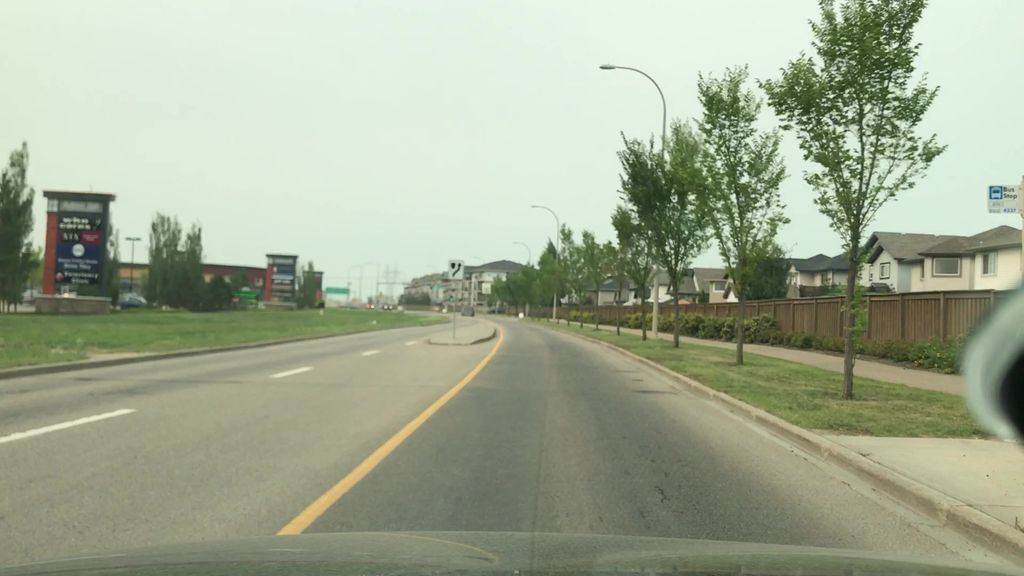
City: edmonton